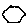
Label: hexagon